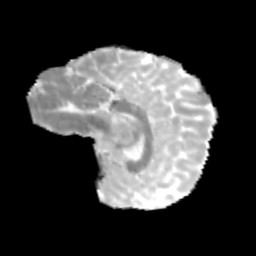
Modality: MD
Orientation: sagittal
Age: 13
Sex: male
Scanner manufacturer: siemens
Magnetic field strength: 3 T
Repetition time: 3.8 s
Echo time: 0.07 s